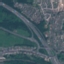
Label: Highway